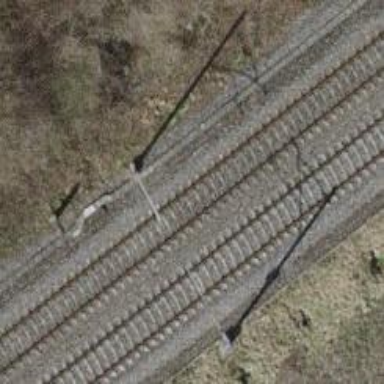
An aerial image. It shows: Railway signal.